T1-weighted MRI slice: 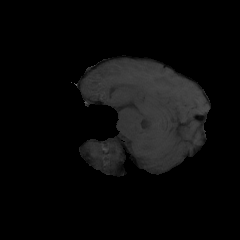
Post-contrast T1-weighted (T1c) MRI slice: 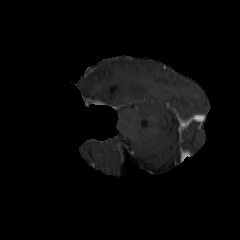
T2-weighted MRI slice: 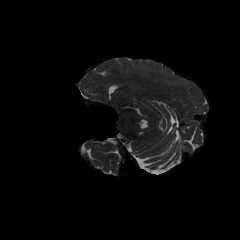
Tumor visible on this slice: no